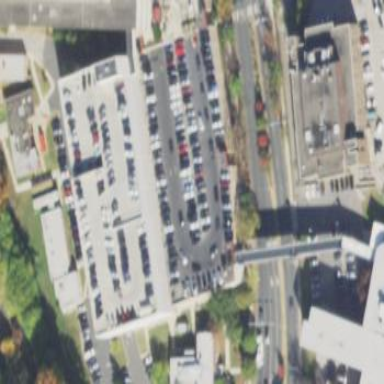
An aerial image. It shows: Multi-storey parking building.